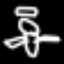
Label: angel